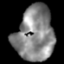
Tissue: lung
Cell type: Epithelial cells
Senescence score: 0.2195
Nuclear area (px): 2052
Mean DAPI intensity: 134.864